Fundus camera: zeiss
Shooting center: fovea
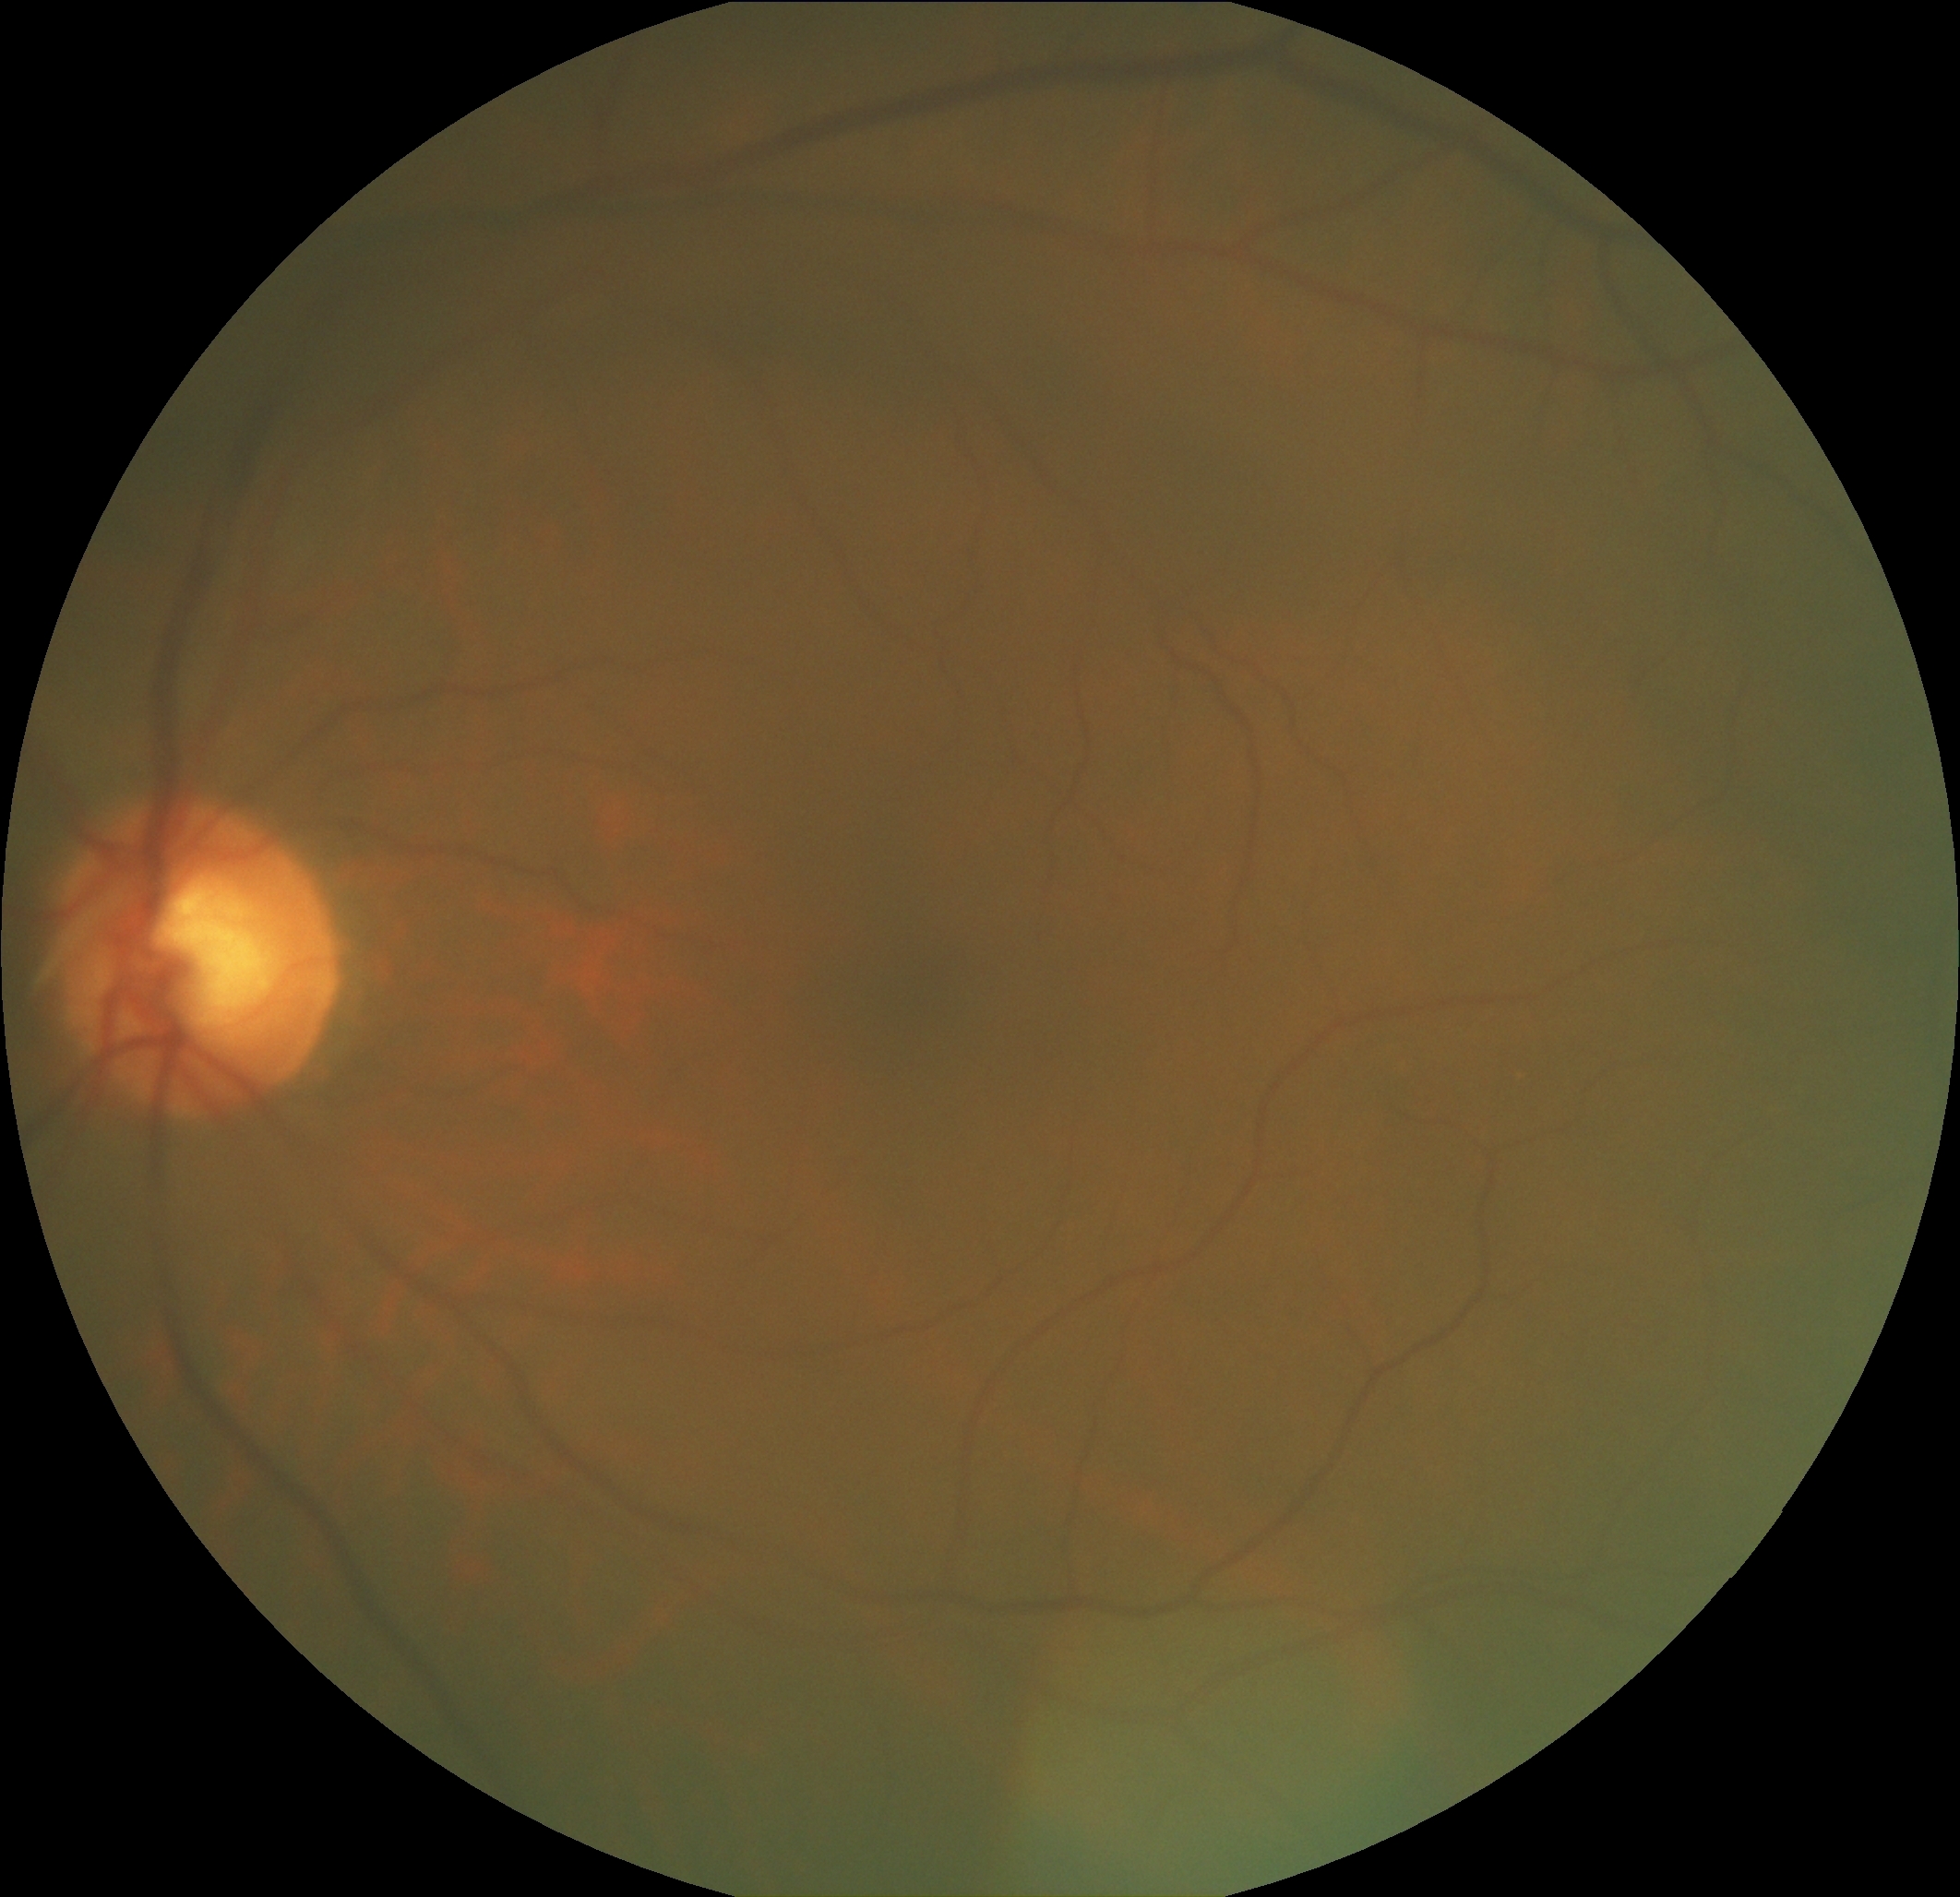
Pathologic myopia: no
Patchy retinal atrophy: absent
Retinal detachment: absent